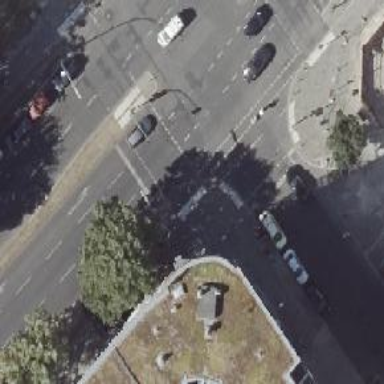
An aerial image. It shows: Crossing with traffic signals.